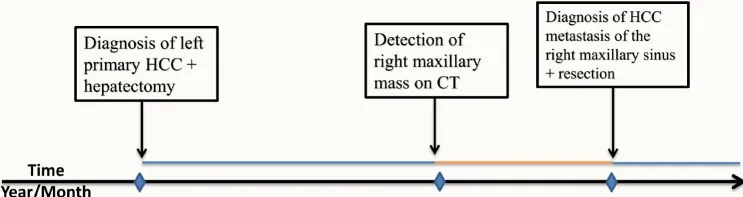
(A) Patient history timeline. CT scan and MRI imaging over the course of treatment.
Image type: chart (chart)